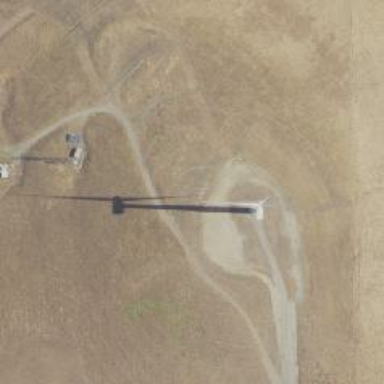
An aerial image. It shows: Wind generator with horizontal axis. The generator is wind turbine.